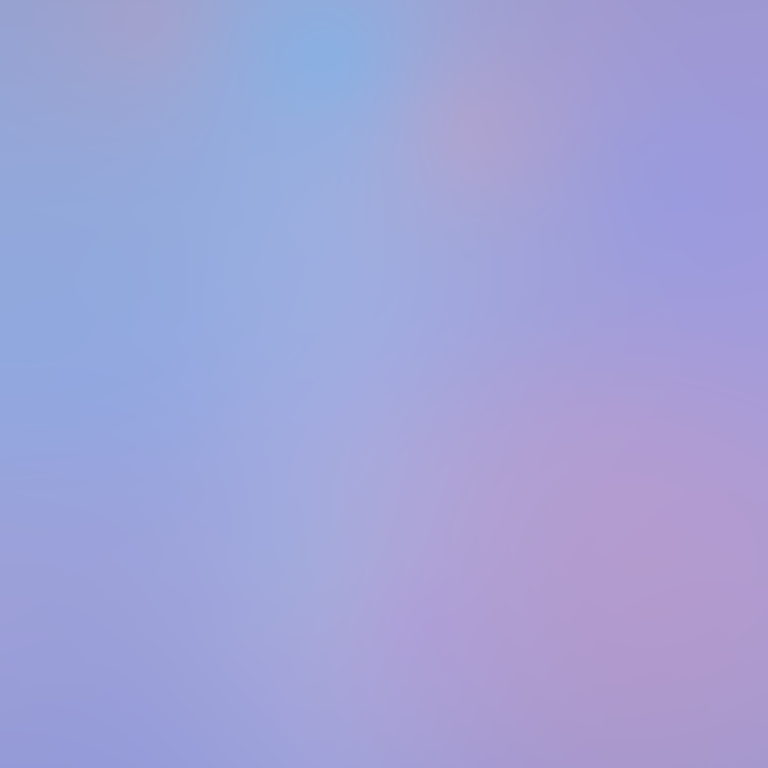
Abstract light effect, smooth gradient from soft blue to gentle pink, serene atmosphere, diffuse light, no room, no furniture, no objects.